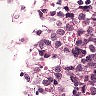
Metastatic tissue present: yes